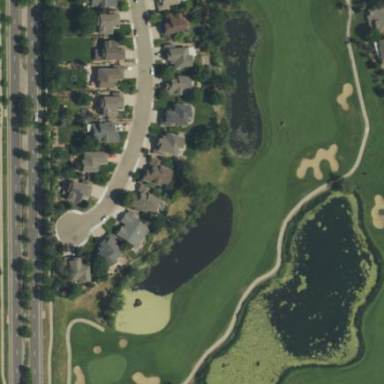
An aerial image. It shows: Golf fairway surrounded by grass.